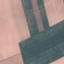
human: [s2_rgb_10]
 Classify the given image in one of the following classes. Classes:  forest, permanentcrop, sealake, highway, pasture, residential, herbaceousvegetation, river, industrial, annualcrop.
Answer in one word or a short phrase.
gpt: AnnualCrop